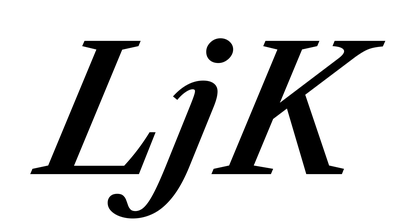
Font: LibreCaslonText-Italic_SemiBold_Italic